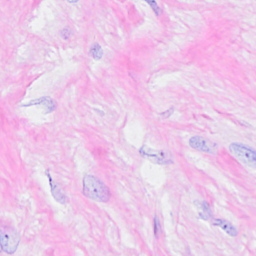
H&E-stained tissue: Breast